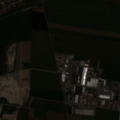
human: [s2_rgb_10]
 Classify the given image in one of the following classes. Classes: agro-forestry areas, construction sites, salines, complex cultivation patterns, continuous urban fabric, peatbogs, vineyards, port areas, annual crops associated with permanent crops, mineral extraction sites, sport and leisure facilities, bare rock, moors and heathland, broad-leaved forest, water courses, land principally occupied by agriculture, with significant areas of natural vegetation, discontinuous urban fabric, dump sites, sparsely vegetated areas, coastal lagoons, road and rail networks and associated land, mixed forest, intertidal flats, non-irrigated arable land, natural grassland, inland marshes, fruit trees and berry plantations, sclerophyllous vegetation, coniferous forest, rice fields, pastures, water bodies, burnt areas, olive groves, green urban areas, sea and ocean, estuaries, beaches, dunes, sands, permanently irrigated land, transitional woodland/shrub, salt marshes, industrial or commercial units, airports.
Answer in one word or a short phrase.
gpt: discontinuous urban fabric, industrial or commercial units, mineral extraction sites, non-irrigated arable land, land principally occupied by agriculture, with significant areas of natural vegetation